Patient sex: F
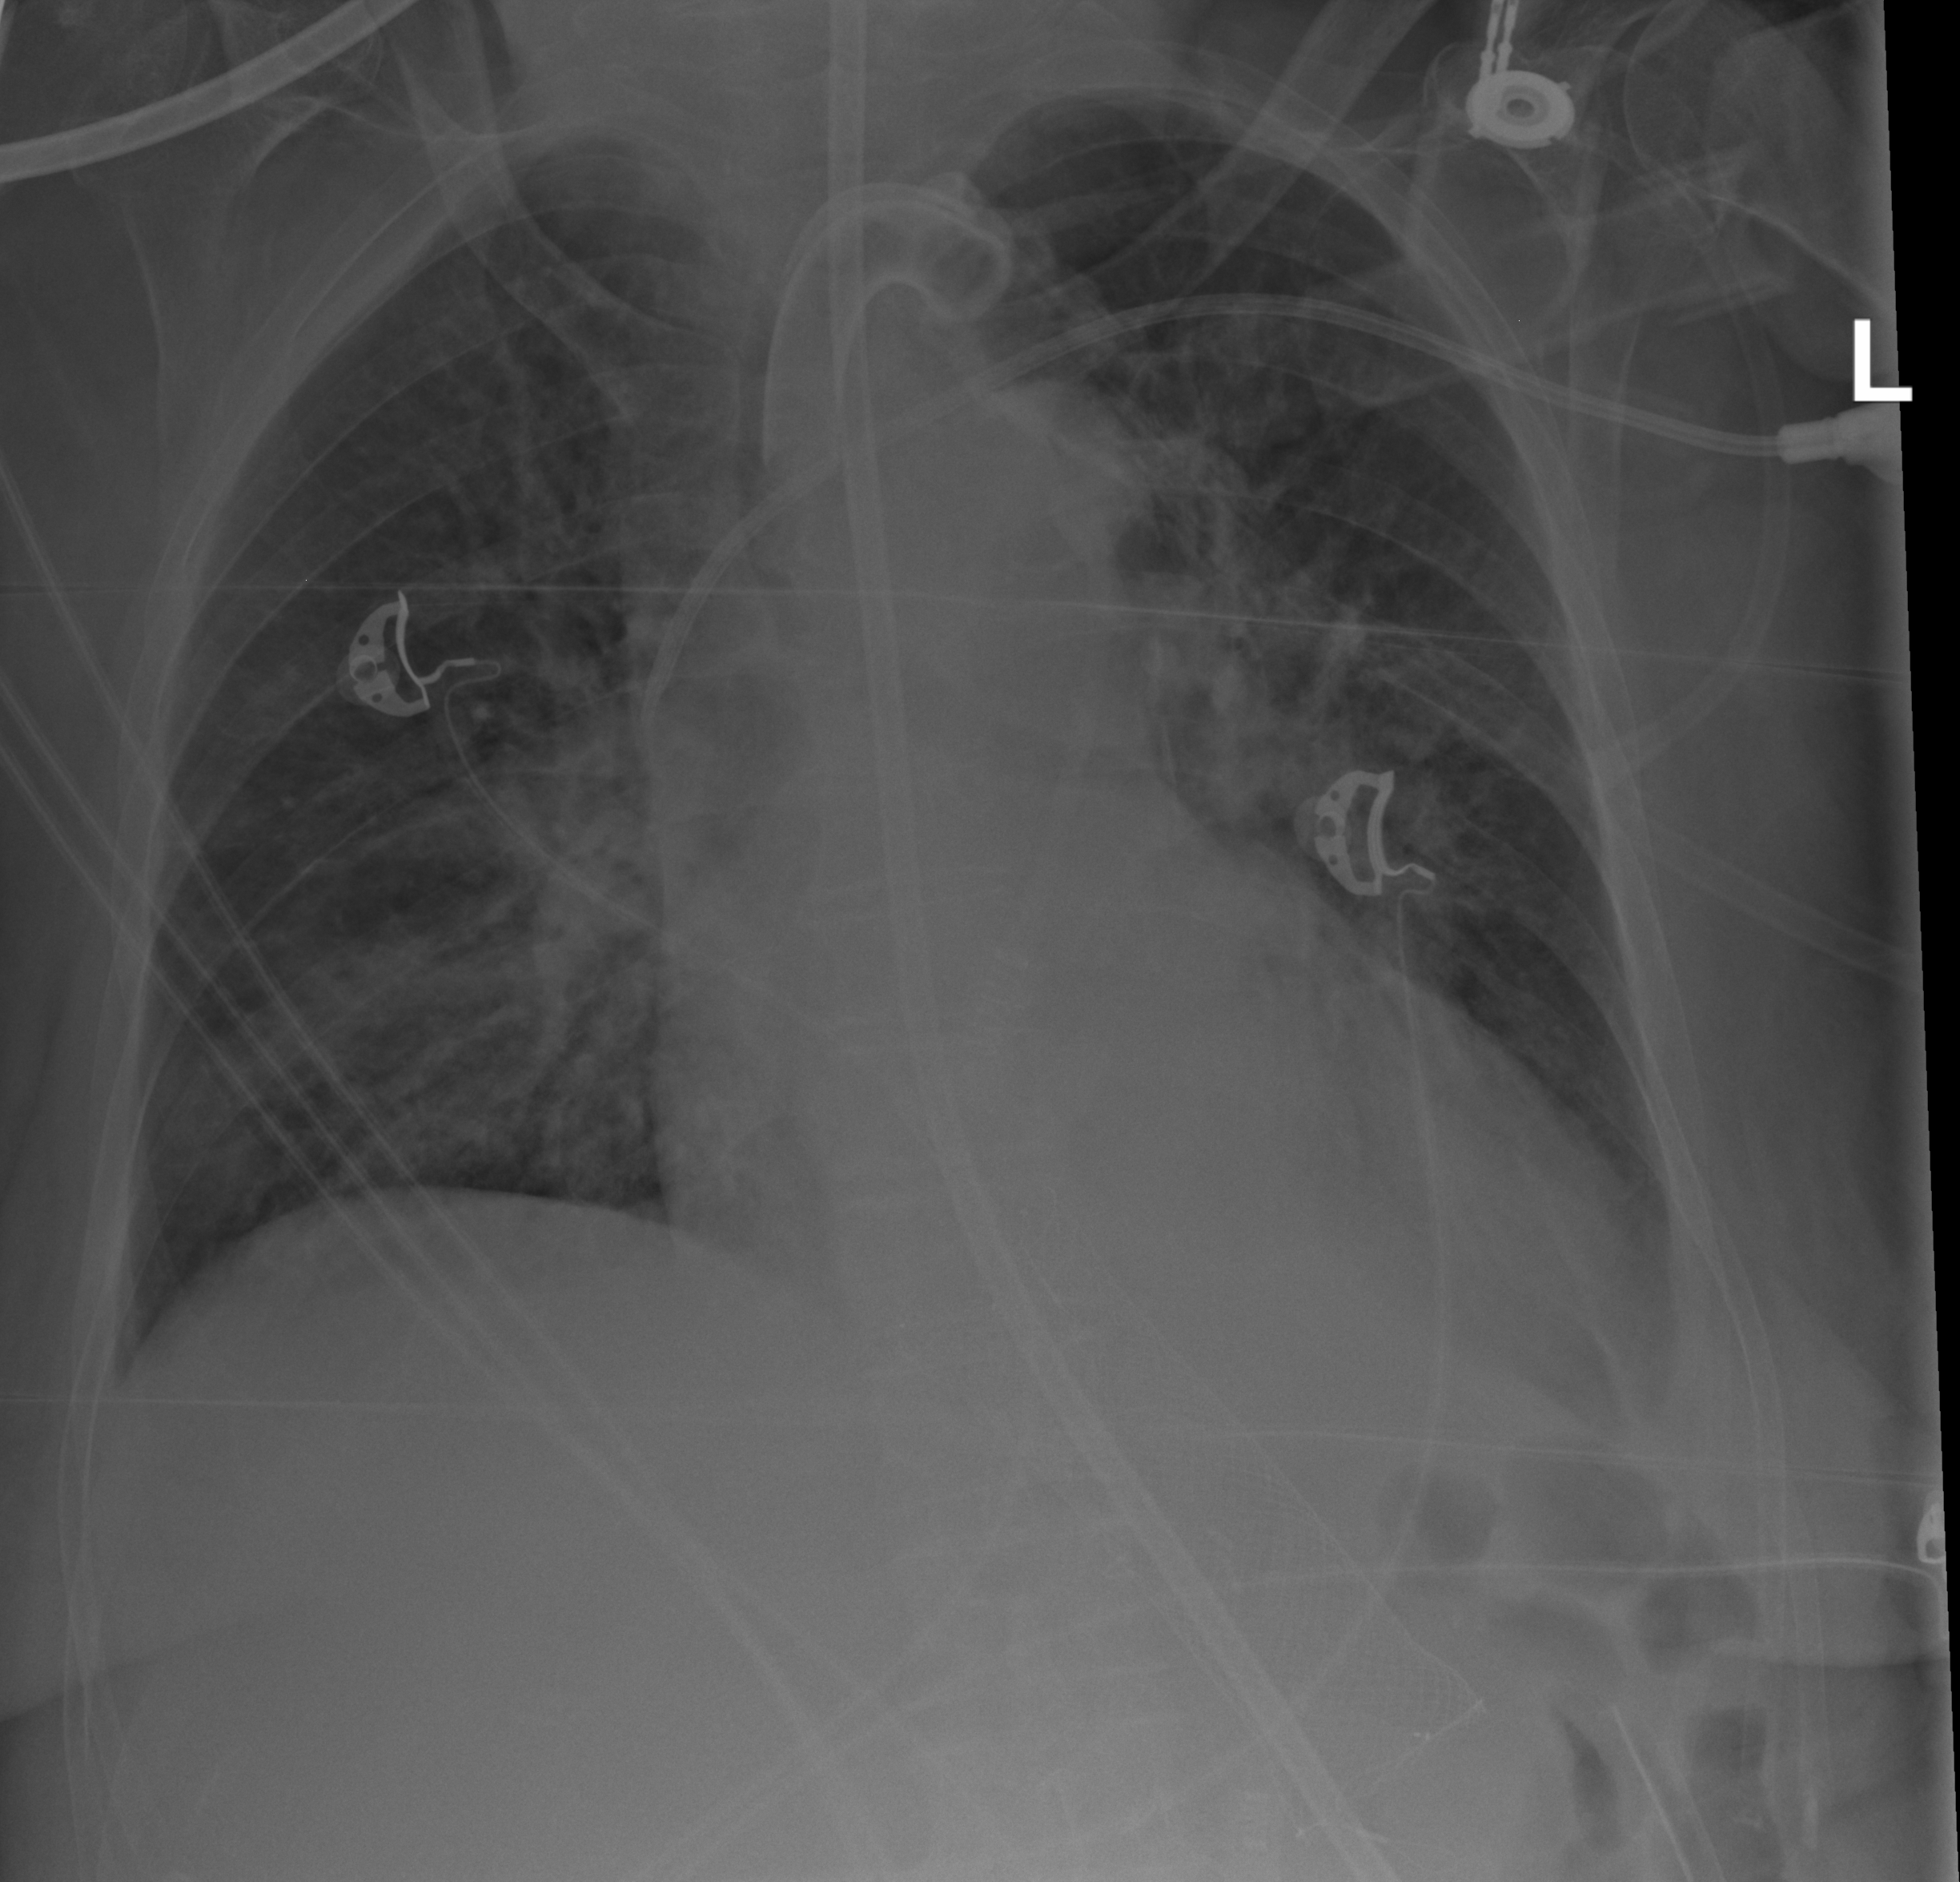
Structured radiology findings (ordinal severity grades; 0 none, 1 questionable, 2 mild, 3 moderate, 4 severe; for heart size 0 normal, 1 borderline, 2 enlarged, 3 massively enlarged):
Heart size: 2
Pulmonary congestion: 2
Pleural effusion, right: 0
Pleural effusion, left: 2
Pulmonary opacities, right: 2
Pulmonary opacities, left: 2
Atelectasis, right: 2
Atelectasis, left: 2